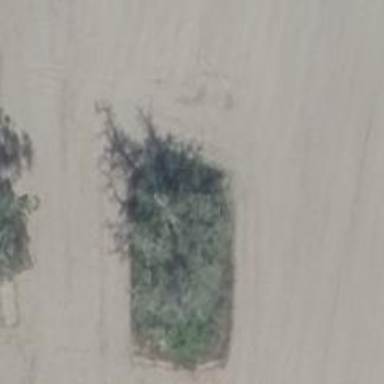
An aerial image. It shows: Natural monument featuring deciduous broadleaved tree of the genus Robinia.